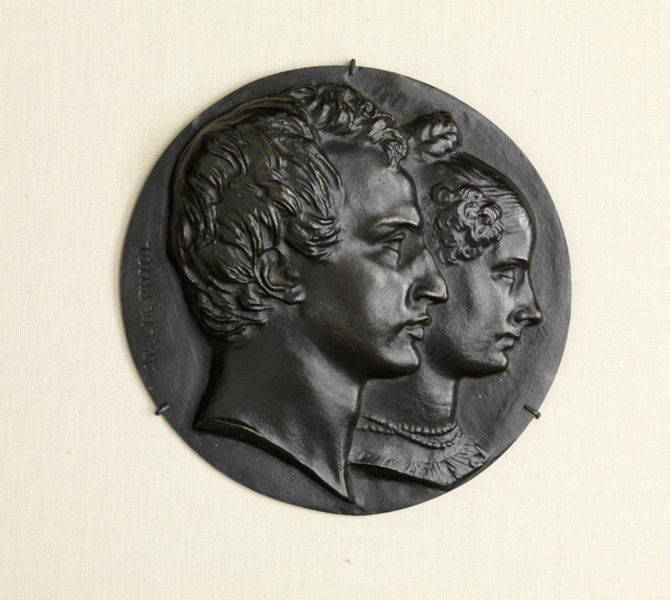
Titel: Abel de Pujol und seine Gemahlin Marie Claudine Legrand
Künstler: Pierre-Jean David d'Angers
Standort: Karlsruhe
Institution: Staatliche Kunsthalle Karlsruhe
Schlagwörter: king, men, people, women, black, dark, dress, face, gold, hair, lady, nose, old, portrait, social, wall, woman, homme, two, profile, sad, flower, classical, greek, man, roman, ear, head, young, eyes, metal, side, femme, bust, look, brow, chin, mouth, couple, curls, faces, necklace, pair, writing, smile, curl, sculpture, portraits, small, emperor, empress, royal, roi, ancient, cheeks, neck, profil, family, antique, rome, style, art, signature, artist, seal, circle, eye, coin, lips, pearl, pearls, buste, visage, cheek, eyebrows, money, eat, medal, brass, bronze, relief, plate, coupe, forehead, round, juno, angry, eyebrow, royalty, latin, heads, heavy, noses, sharp, words, reine, serious, copper, medallion, empereur, cameo, jewelry, queen, bas relief, signatur, chain, duo, peoples, upper class, husband, wife, braid, medals, hairstyle, double, metall, curve, 18th century, brows, emporer, carved, 18th, low relief, mout, brother, brazz, caesar, necklet, signed, nails, sister, r, mouths, disk, emboss, sculted, neclace, cheeck, artistic, meda, caeser, augustin, braided hair, ceaser, eyeear, inscriptioin, profiles, currency, broze, penny, side face, cash, dollars, bidness, dime, currensy, chins, dictator, hooks, necks, forged, cesar, artistis, effigie, metail, on wall, mouthes, impératrice, monarchs, man in foreground, woman behind man, imperium romanum